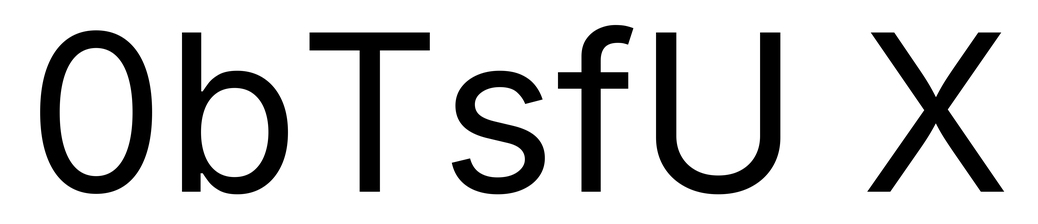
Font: Inter_Regular